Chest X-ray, AP view. Patient: 62 years old, sex F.
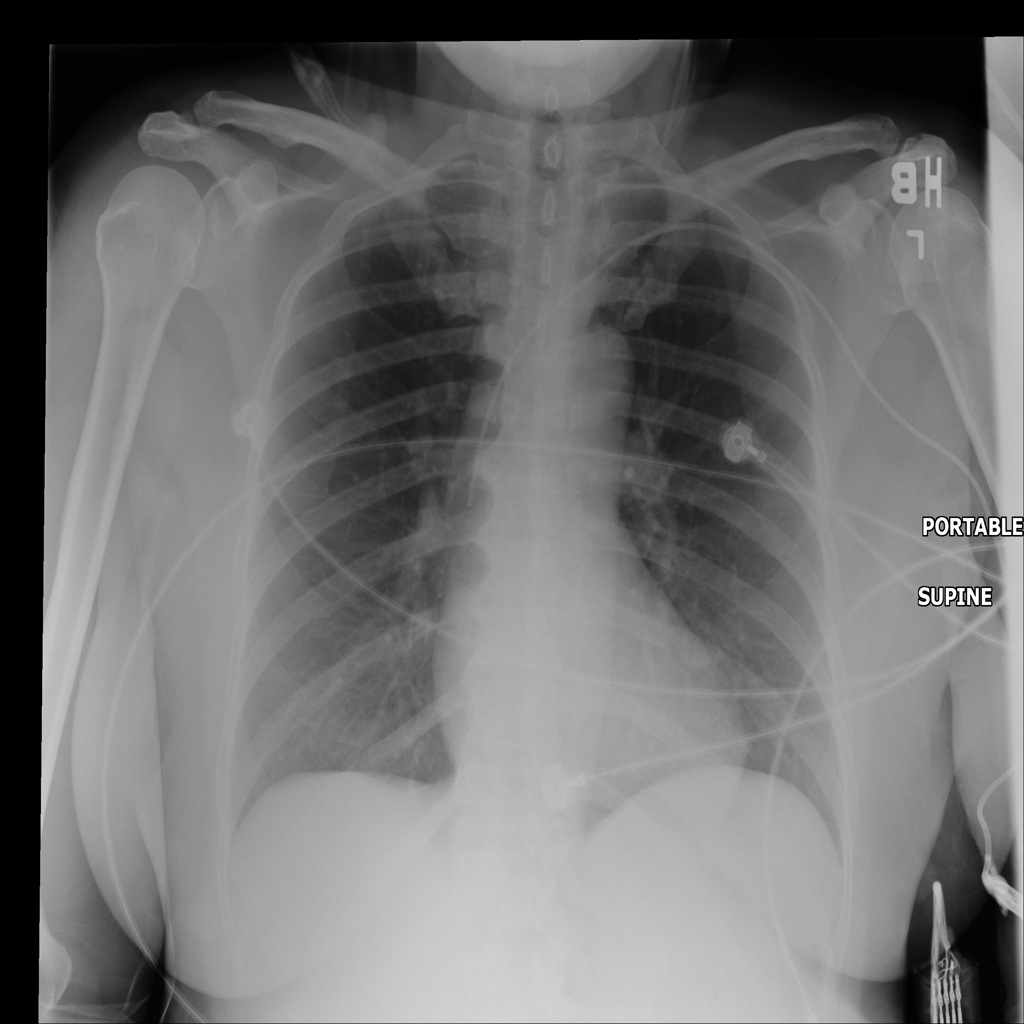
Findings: No Finding